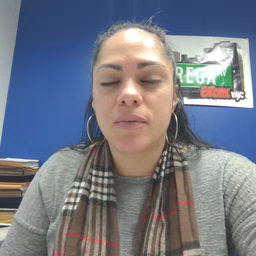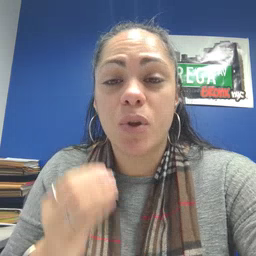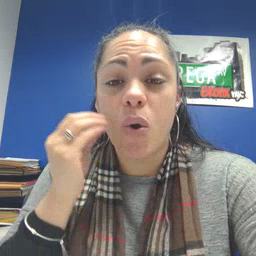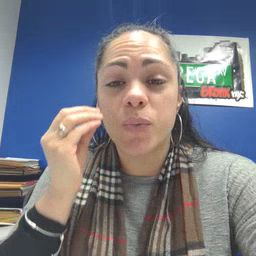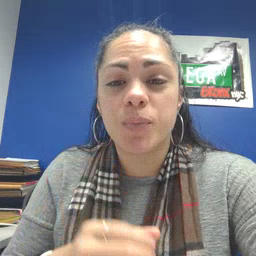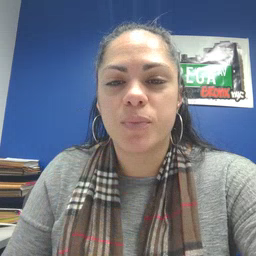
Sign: home